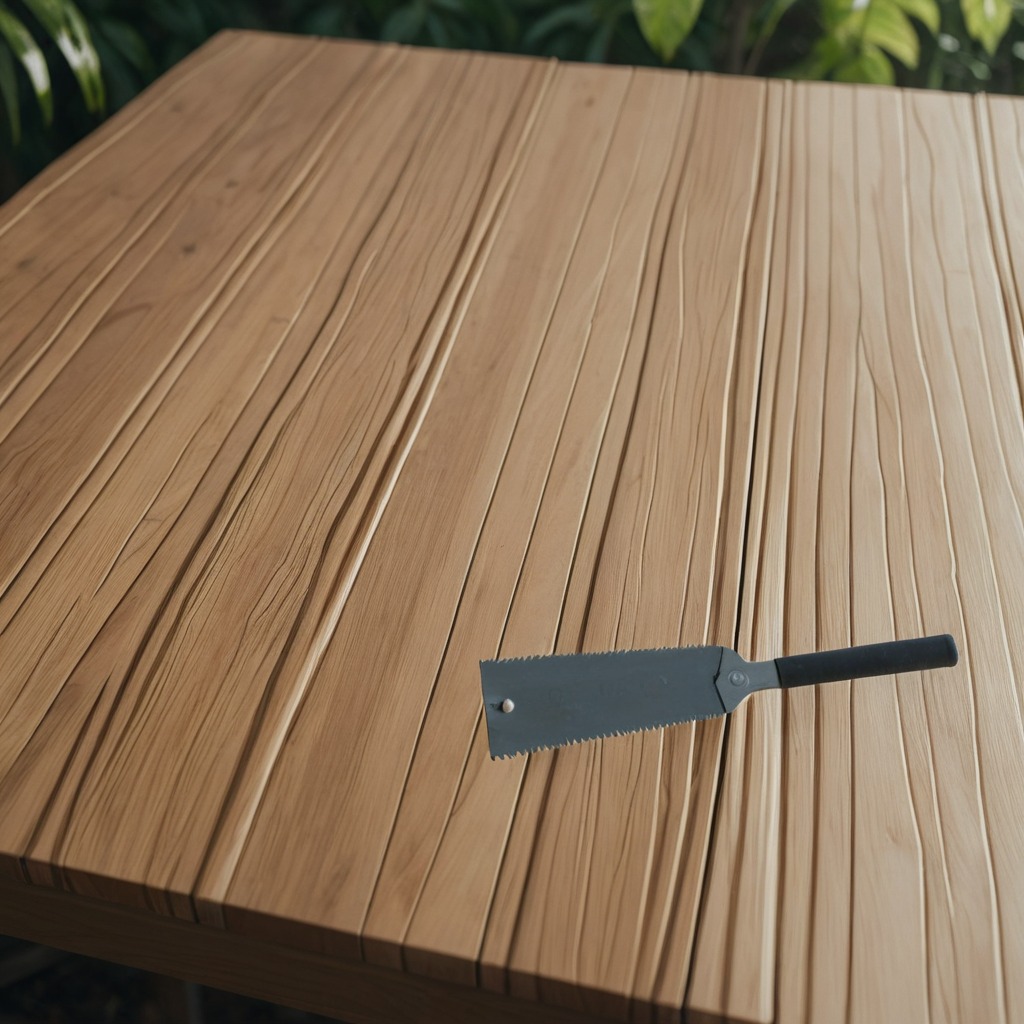
A metal saw is lying on a wooden table in a jungle field workshop tent.